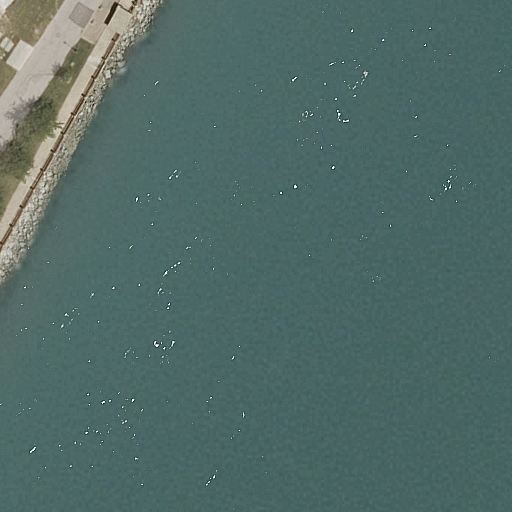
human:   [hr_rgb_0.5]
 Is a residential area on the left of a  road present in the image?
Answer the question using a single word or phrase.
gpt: yes

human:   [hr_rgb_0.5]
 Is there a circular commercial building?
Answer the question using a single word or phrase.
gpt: no

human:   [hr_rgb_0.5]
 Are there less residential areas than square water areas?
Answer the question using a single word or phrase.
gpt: no

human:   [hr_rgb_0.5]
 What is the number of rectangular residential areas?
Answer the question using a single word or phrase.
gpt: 0

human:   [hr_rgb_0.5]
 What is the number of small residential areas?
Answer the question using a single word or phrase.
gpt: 0

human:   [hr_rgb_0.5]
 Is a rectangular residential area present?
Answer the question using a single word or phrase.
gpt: no

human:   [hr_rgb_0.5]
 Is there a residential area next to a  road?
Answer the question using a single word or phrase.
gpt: yes

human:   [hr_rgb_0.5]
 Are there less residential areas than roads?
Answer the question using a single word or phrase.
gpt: yes

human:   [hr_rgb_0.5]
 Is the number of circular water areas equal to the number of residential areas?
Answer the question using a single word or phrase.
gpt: no

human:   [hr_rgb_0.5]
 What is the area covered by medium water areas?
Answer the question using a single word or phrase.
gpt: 0m2

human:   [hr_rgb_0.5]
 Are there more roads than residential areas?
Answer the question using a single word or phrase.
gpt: yes

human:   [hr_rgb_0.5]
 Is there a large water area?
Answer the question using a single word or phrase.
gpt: yes

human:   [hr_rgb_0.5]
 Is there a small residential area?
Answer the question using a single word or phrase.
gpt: no

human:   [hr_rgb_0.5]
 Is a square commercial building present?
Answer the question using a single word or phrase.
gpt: no

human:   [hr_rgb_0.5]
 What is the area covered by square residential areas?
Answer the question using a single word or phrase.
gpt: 0m2

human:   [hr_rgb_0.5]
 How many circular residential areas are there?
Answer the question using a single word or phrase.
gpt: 0

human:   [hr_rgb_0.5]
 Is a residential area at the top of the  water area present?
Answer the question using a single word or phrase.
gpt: yes

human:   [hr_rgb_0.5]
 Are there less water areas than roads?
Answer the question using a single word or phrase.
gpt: yes

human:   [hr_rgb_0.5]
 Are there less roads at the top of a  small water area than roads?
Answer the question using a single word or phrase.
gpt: yes

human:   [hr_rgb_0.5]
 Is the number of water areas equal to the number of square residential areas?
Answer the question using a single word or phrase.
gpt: no

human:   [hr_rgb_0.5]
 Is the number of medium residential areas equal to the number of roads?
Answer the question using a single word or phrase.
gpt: no

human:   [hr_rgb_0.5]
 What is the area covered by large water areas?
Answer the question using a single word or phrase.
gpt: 9884m2

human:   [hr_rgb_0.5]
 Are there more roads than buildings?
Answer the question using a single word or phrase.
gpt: yes

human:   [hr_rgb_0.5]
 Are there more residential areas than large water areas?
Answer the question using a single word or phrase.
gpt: no

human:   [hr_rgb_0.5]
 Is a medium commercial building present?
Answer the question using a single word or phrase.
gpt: no

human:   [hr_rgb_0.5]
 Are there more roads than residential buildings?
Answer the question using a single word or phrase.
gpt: yes

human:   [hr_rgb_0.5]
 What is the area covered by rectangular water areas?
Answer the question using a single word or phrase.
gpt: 0m2

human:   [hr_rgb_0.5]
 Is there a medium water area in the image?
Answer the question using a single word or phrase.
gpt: no

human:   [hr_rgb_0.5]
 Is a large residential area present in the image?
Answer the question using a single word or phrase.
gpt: yes

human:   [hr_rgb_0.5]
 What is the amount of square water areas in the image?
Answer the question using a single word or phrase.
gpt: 0

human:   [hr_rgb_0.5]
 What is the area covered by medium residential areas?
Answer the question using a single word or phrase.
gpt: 0m2

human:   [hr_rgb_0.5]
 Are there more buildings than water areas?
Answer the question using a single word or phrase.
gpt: no

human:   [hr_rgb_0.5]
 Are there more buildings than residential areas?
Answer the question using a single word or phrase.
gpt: no

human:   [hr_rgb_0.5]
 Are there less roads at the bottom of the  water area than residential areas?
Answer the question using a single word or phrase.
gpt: yes

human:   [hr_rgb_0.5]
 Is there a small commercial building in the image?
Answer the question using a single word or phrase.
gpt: no

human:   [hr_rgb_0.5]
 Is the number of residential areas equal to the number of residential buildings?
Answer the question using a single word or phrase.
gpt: no